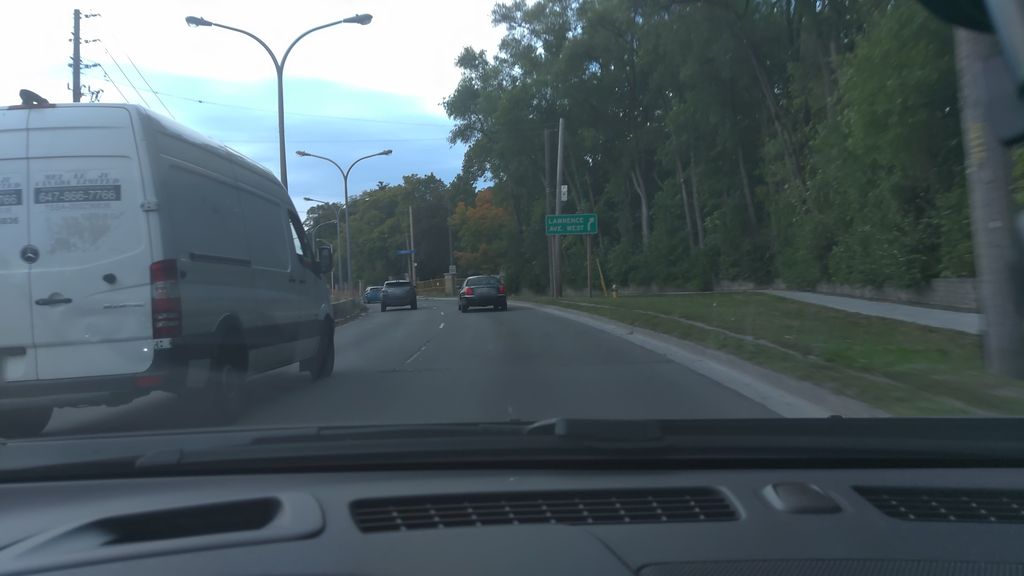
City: toronto